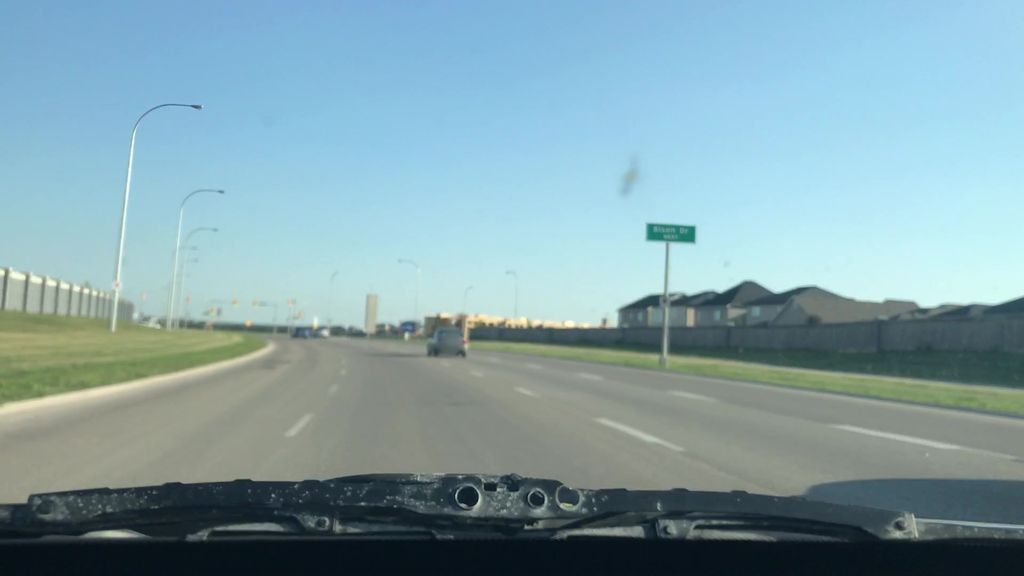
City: winnipeg